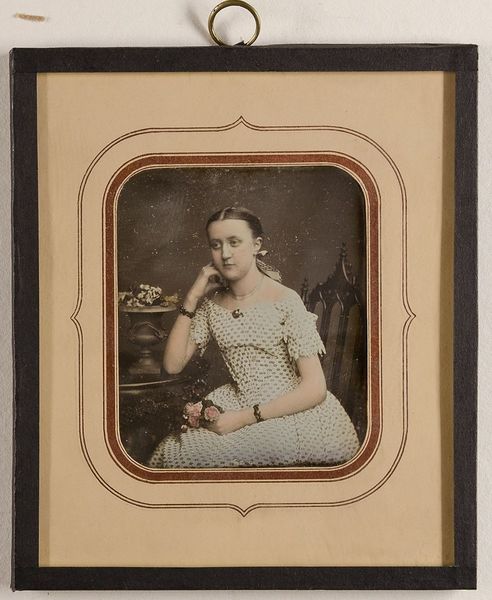
Titel: Pauline Wizel, (geb. 1841)
Künstler: Wilhelm Breuning
Standort: Hamburg
Institution: Museum für Kunst und Gewerbe Hamburg
Schlagwörter: frau, portrait, figur, person, foto, fotografie, photographie, photo, lichtbild, handkoloriert, daguerreotypie, historische, bildwerke, angewandte und bildende kunst, hessische systematik, porträt, mädchen, persönlichkeit, porträtfotografie, porträtphotographie, hüftbild, handkolorierung